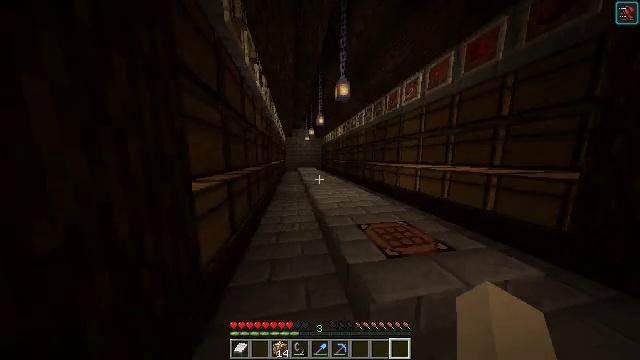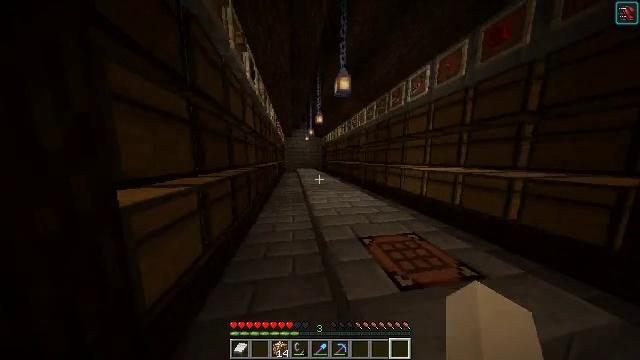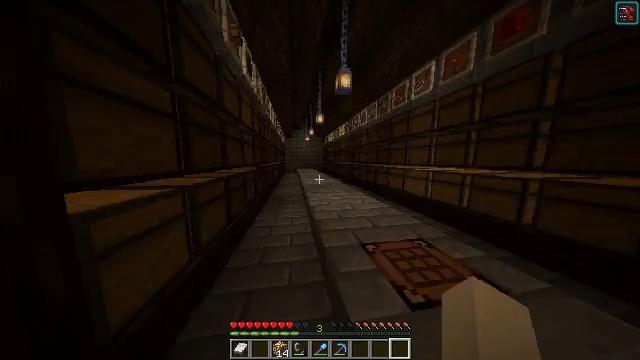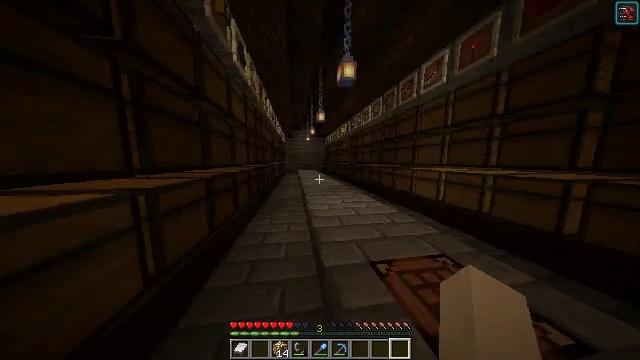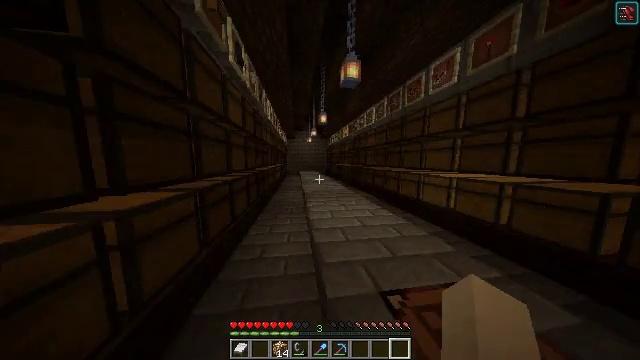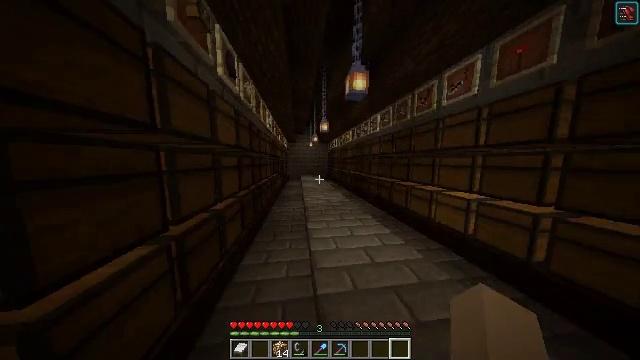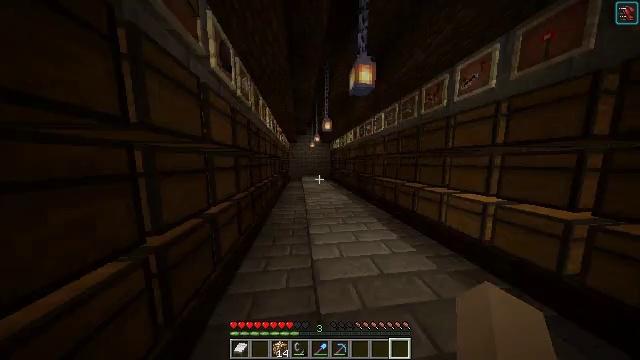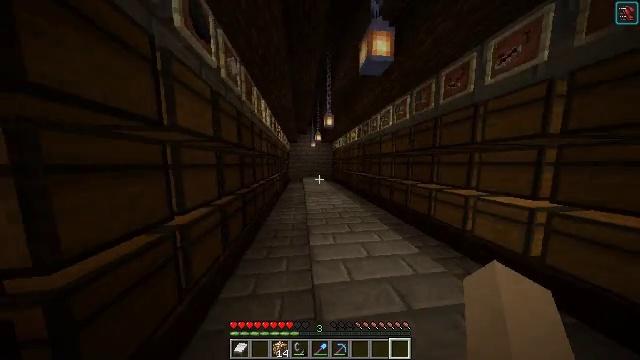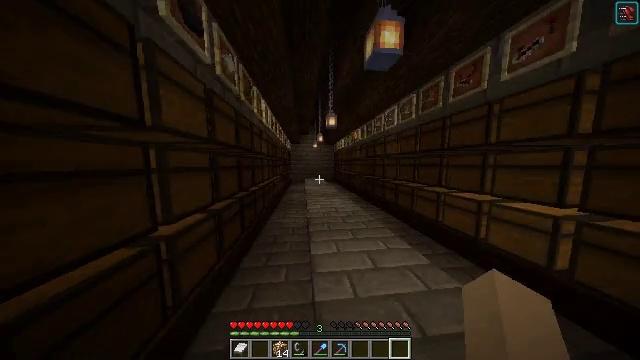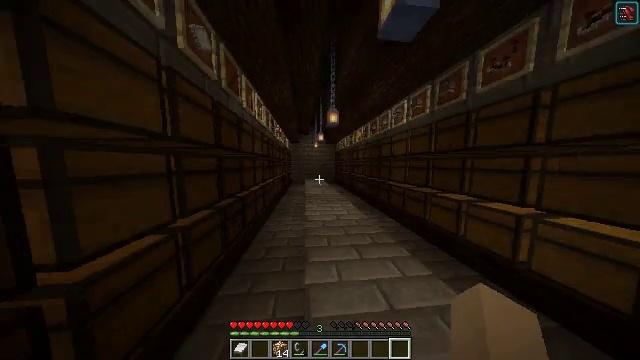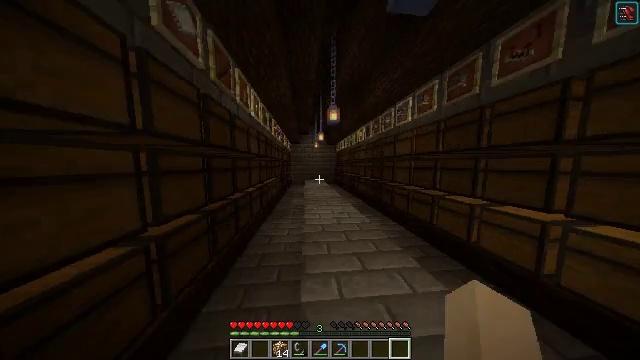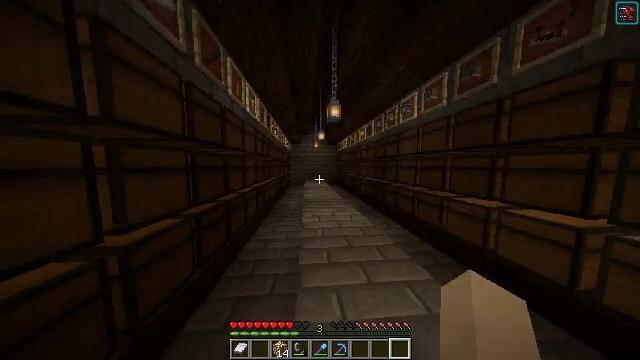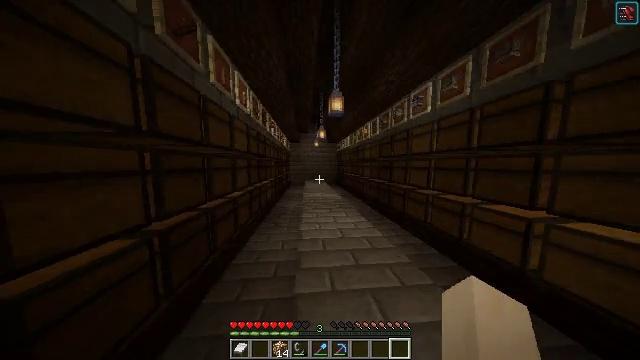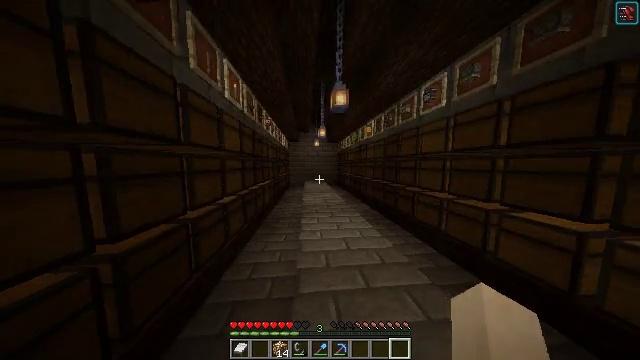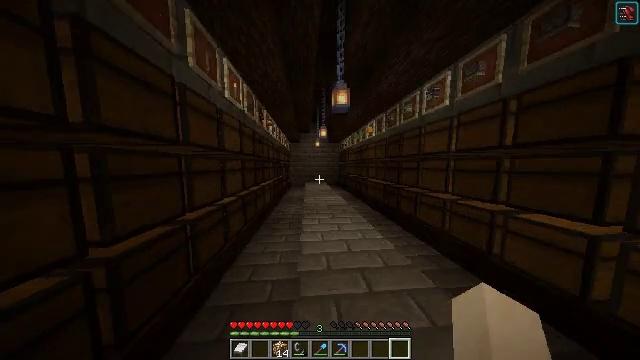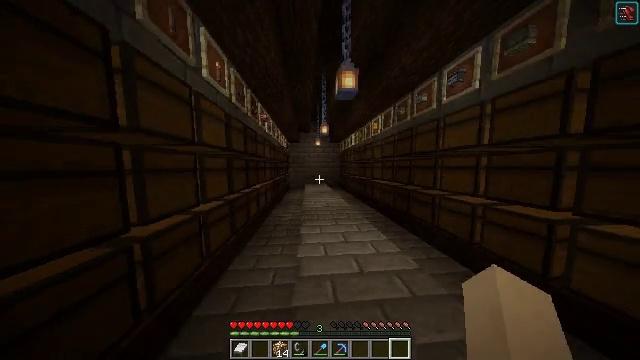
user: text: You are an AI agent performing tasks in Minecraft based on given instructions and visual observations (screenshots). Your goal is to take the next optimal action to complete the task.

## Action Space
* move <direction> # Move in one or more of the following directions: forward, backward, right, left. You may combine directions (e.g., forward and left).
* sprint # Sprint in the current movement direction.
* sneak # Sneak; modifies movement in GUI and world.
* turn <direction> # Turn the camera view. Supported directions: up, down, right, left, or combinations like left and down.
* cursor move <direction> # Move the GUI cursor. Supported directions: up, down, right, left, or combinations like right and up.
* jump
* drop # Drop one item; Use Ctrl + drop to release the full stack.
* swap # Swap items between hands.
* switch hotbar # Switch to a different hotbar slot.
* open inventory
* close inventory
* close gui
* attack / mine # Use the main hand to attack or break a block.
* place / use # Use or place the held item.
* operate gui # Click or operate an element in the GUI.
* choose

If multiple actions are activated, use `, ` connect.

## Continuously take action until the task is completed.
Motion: motion action
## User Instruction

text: Make a slime block with slimeballs.
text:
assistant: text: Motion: move forward
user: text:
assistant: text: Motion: move forward
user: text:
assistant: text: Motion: move forward
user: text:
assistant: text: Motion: move forward
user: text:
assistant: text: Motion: move forward
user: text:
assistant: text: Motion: move forward
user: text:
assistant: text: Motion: move forward
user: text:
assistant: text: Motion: move forward
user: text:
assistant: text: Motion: move forward
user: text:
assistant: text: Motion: move forward
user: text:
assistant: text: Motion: move forward
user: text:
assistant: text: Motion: move forward
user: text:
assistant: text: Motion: move forward
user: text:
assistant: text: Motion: move forward
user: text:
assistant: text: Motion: move forward
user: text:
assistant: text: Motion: move forward
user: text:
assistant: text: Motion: move forward
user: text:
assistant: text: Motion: move forward
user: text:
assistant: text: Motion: move forward
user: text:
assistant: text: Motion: move forward
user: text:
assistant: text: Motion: move forward
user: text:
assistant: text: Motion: move forward
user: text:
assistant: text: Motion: move forward
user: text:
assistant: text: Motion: move forward
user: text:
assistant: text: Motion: move forward
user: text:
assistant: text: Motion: move forward
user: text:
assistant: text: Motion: move forward
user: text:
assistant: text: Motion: move forward
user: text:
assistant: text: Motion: move forward, turn left
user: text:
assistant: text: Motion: move forward and move right, turn left